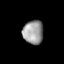
Tissue: lung
Cell type: Epithelial cells
Senescence score: 0.2139
Nuclear area (px): 482
Mean DAPI intensity: 152.127